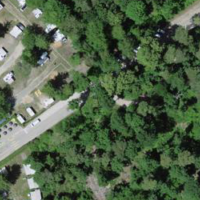
EUNIS habitat code: 41
Species observed at this site:
Prunus padus